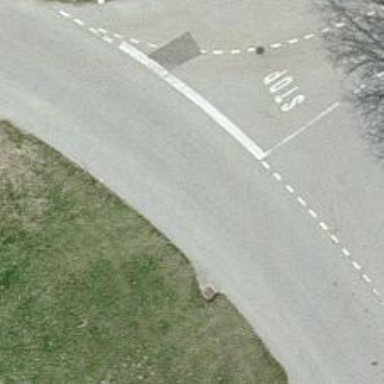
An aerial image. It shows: Unclassified road.